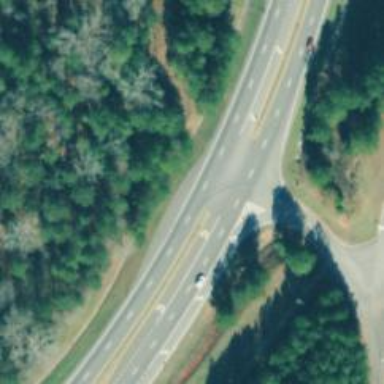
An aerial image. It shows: Asphalt road classified as trunk highway.